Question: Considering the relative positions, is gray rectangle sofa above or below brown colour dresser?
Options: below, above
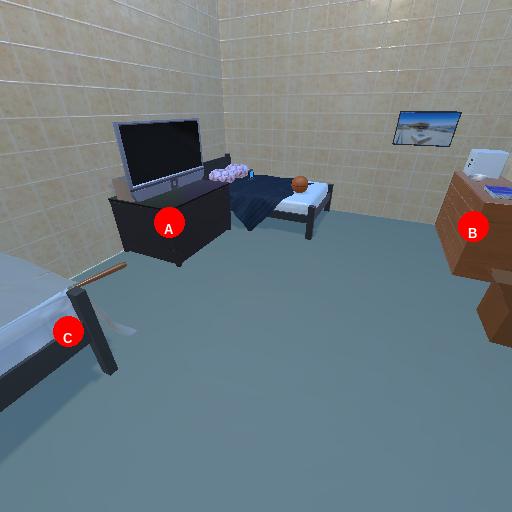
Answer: below